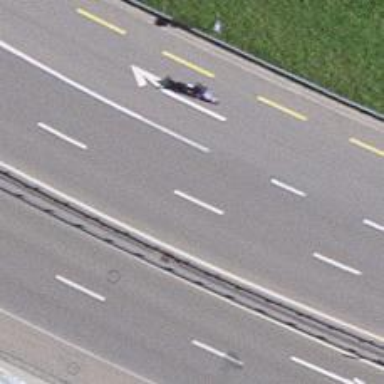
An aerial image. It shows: Primary highway.